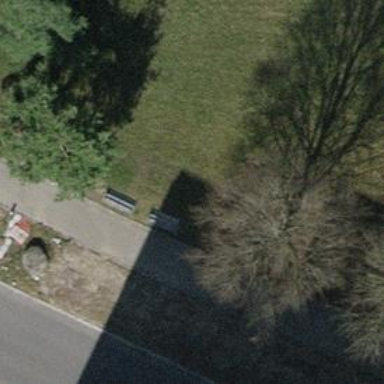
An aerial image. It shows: Bench for seating.